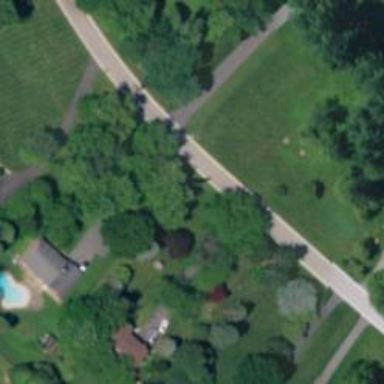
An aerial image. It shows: Driveway leading to service road.